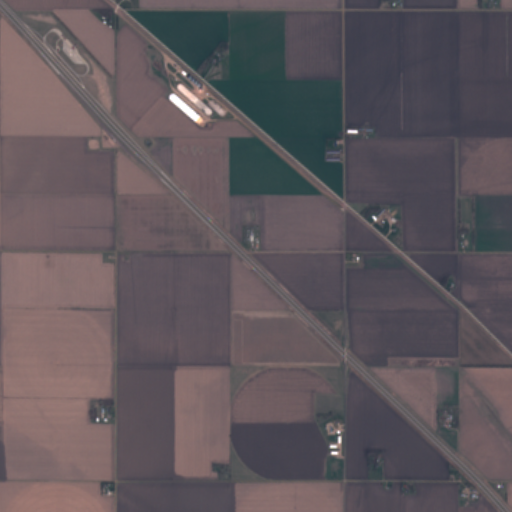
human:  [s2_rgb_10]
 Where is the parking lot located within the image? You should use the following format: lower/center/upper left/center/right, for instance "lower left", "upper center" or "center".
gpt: The parking lot is located in the upper left of the image.
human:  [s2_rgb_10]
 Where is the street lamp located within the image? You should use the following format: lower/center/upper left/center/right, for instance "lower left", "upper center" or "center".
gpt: The street lamp is located in the upper left of the image.
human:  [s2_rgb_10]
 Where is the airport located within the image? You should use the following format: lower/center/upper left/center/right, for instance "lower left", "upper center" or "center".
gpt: There is no airport in the image.